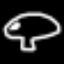
Label: mushroom